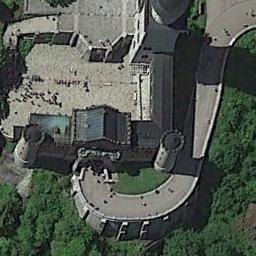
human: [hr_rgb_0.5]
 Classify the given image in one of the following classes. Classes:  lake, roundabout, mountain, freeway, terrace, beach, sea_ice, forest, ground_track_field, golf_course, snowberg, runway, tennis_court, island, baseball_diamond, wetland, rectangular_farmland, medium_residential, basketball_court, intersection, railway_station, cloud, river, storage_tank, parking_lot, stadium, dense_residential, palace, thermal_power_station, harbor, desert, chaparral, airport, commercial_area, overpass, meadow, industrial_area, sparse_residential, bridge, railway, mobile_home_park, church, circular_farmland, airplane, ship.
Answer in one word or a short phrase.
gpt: palace